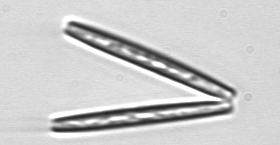
Label: Thalassionema